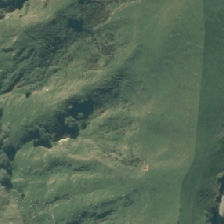
Land cover: high_producing_grassland